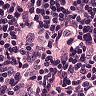
Metastatic tissue present: yes